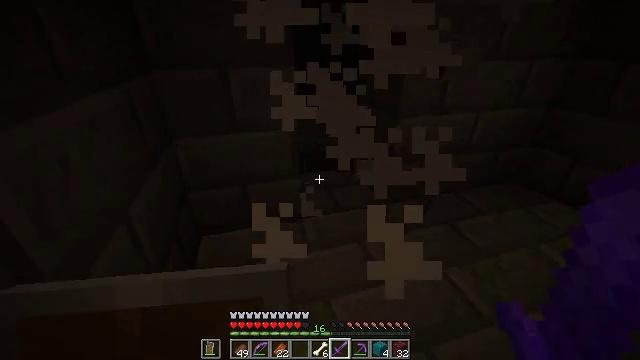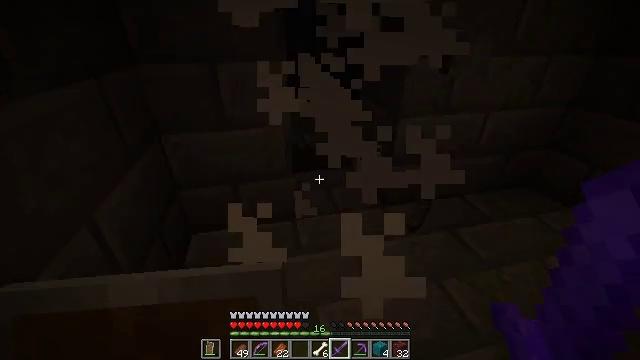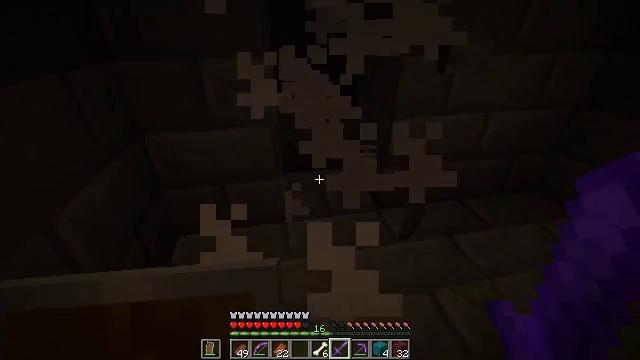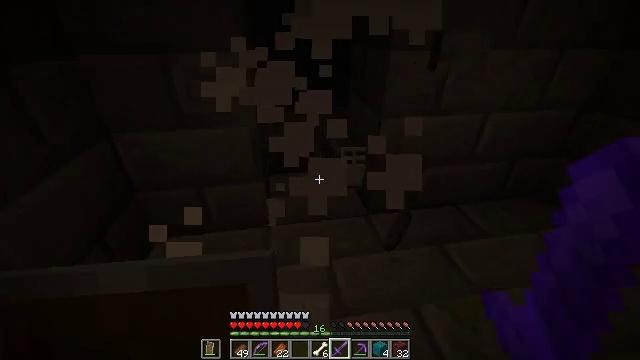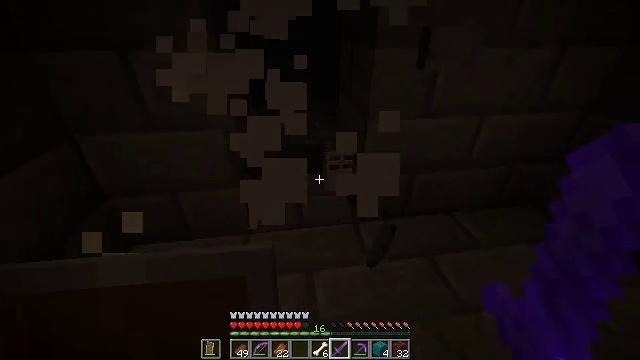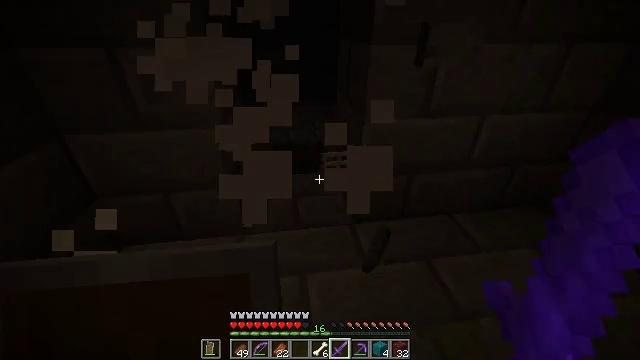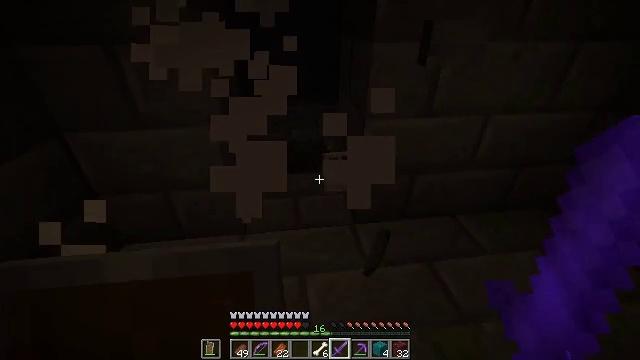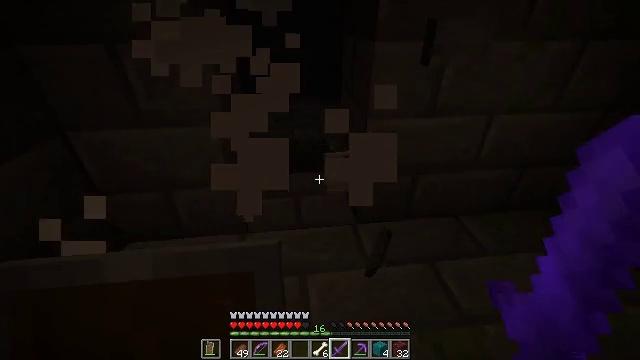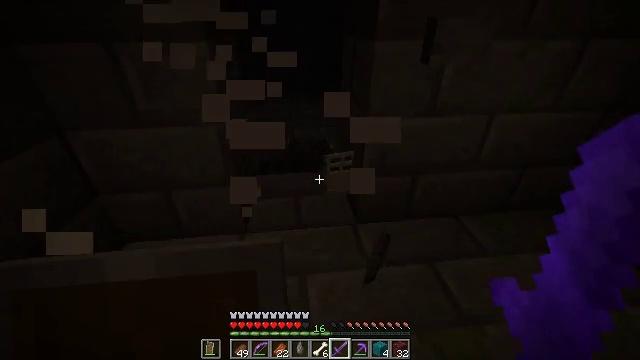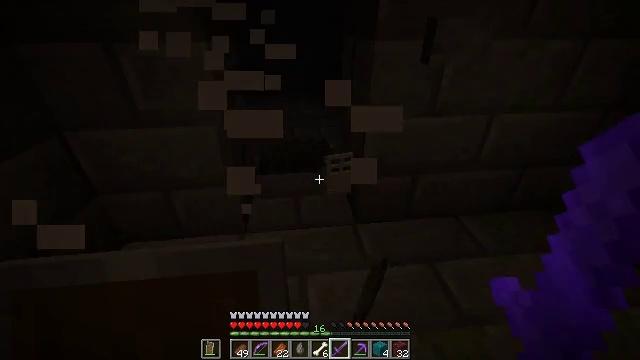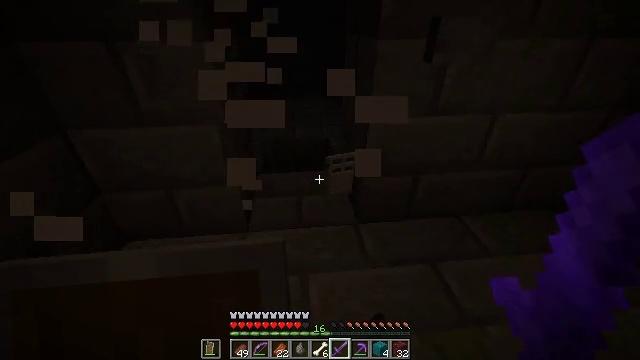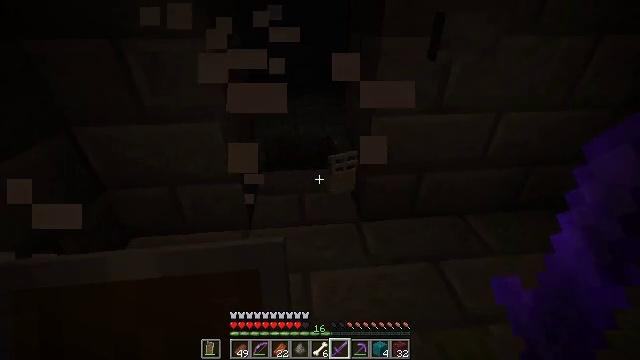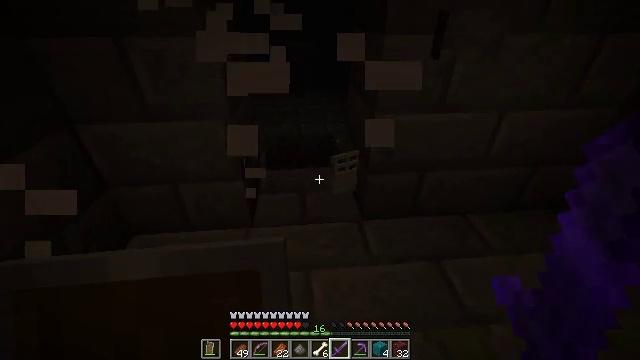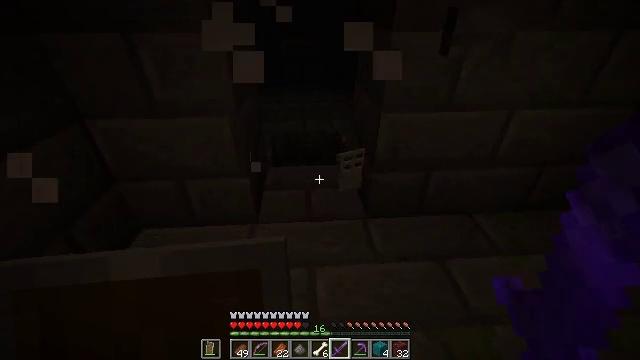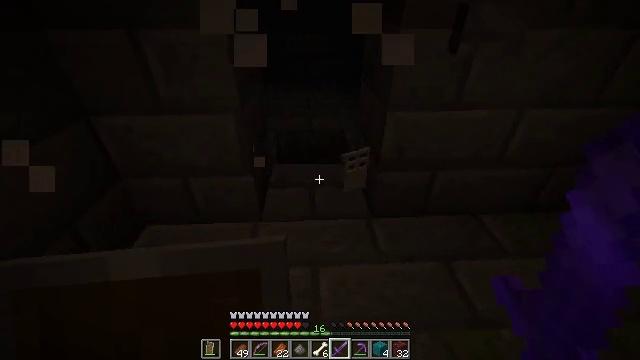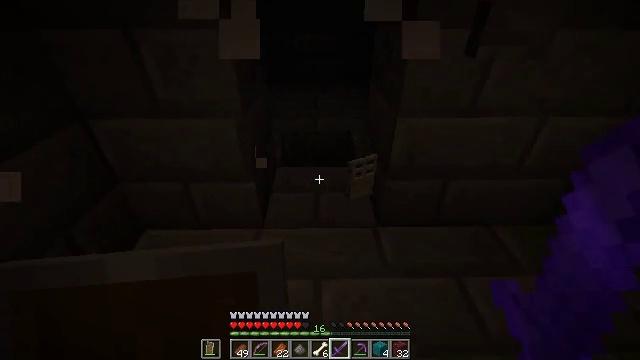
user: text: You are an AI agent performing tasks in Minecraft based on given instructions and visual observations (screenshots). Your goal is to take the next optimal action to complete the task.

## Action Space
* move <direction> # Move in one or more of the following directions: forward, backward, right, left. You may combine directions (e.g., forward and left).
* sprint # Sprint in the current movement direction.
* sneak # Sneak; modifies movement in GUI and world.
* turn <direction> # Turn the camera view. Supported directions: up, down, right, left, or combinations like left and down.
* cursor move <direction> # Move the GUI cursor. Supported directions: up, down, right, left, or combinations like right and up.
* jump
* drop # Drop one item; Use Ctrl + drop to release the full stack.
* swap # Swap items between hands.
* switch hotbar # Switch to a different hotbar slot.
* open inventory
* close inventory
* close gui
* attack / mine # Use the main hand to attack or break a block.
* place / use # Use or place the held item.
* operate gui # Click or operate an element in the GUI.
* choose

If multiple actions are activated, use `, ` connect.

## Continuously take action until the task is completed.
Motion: motion action
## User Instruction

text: Smash the iron door for recycling.
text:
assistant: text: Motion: move forward and move right, turn left and down
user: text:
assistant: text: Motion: move forward and move right, turn left
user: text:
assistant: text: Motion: move forward and move right, turn left
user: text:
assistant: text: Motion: turn left
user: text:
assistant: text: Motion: no_op
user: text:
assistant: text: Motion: no_op
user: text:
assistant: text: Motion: no_op
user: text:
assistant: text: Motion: no_op
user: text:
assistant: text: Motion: no_op
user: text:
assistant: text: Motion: no_op
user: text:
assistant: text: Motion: no_op
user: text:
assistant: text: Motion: no_op
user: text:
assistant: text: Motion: turn left
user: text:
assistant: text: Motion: move forward, turn left
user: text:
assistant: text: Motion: move forward, turn left
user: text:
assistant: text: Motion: move forward, turn left
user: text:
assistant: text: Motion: move forward
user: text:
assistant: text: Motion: move forward
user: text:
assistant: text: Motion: move forward
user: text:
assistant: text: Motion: move forward
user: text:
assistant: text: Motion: no_op
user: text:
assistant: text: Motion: no_op
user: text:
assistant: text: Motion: no_op
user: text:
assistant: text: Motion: no_op
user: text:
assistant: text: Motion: no_op
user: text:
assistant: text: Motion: no_op
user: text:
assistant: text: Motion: attack / mine
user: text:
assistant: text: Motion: attack / mine
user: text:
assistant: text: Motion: attack / mine
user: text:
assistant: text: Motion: no_op